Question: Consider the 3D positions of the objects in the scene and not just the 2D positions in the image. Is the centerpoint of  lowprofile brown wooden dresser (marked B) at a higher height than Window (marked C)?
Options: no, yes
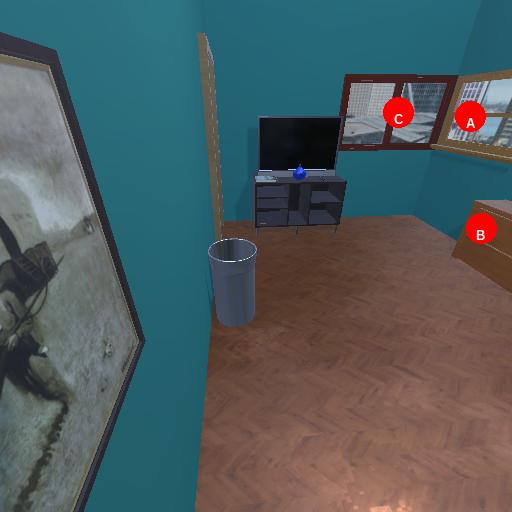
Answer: no